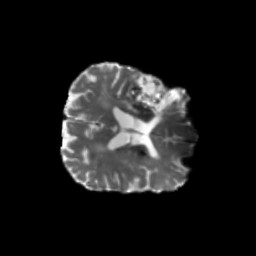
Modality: T2w
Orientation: axial
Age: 75
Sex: male
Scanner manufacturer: siemens
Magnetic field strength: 3 T
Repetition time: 5.25 s
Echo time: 0.08 s